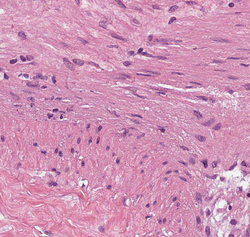
Tumor epithelial tissue: no
Tumor-associated stroma tissue: yes
Normal tissue: no